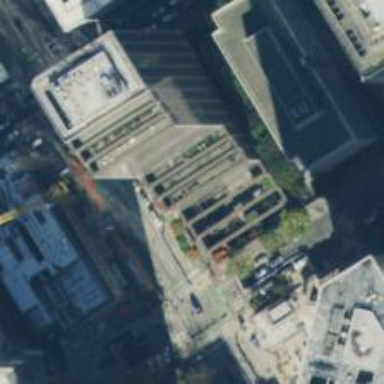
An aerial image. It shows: Part of building.